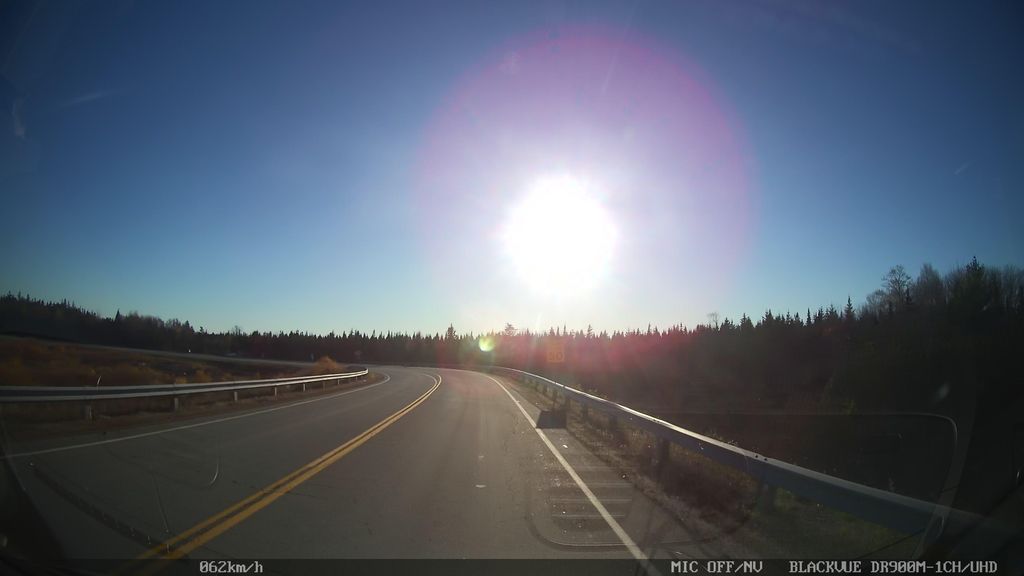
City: halifax